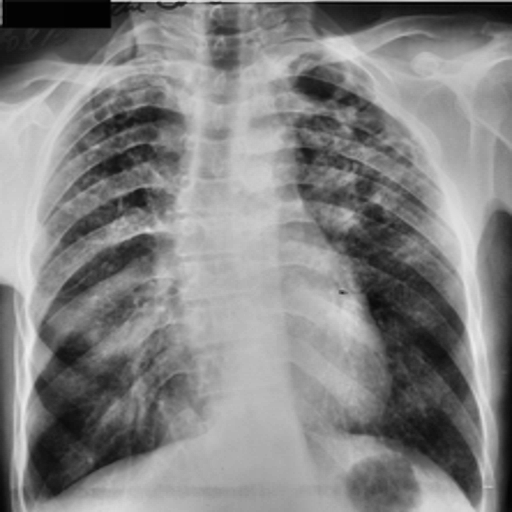
Finding: TUBERCULOSIS